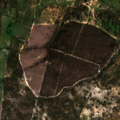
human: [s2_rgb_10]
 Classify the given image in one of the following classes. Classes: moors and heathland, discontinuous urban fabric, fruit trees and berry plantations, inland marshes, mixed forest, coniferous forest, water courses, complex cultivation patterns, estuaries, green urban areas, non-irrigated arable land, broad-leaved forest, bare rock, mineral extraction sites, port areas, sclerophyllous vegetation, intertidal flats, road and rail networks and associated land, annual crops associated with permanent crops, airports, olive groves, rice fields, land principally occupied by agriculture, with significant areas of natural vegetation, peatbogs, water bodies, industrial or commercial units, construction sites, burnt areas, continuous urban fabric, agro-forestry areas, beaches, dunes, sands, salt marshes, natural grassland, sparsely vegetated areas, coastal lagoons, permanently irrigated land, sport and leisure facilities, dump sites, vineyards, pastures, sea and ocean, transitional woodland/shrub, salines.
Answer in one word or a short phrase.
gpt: pastures, agro-forestry areas, broad-leaved forest, transitional woodland/shrub